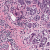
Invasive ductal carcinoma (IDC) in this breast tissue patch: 0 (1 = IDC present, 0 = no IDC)